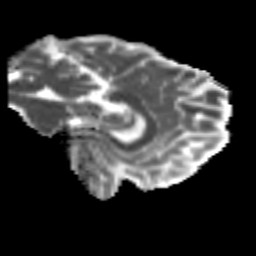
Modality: MD
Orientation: sagittal
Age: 24
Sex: male
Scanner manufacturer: siemens
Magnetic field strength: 3 T
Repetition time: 3.5 s
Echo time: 0.113 s